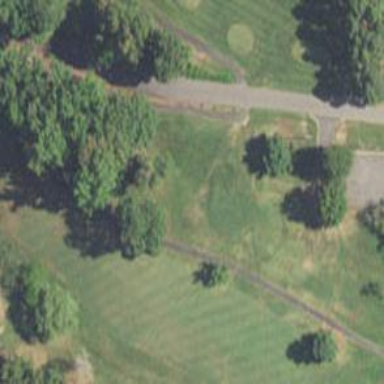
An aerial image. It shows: Service road with grade1 track surface. It resembles golf cart path.